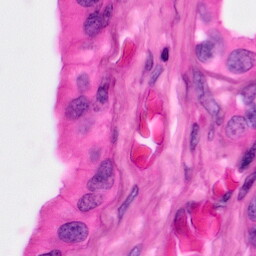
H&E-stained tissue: Pancreatic